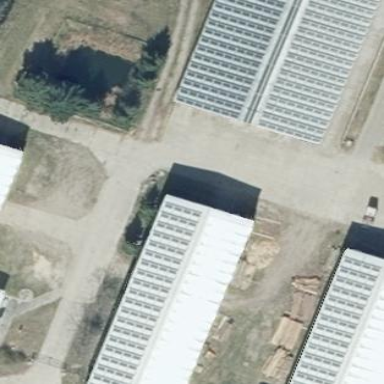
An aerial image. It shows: Gabled roof farm auxiliary building with the roof oriented along its length.